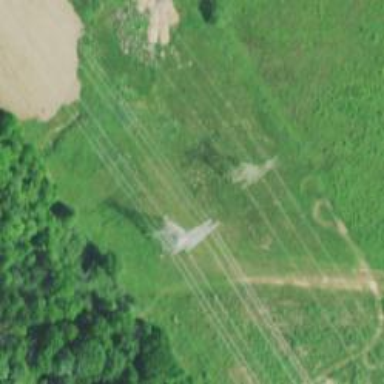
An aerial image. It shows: Lattice structure tower used for power distribution.